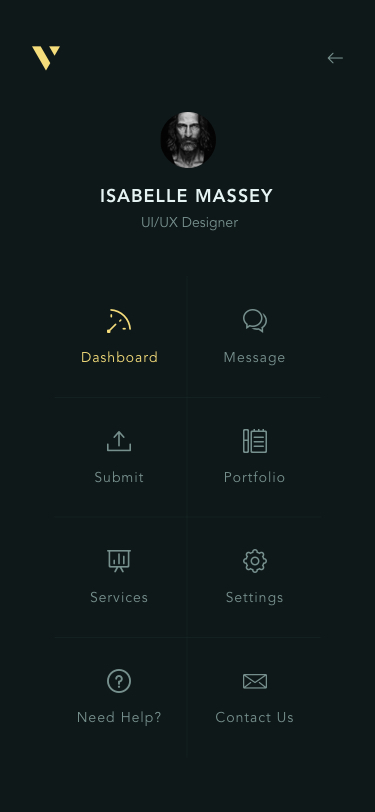
Text in this UI design:
Dashboard
Submit
Services
Need Help?
Message
Portfolio
Settings
Contact Us
Isabelle Massey
ui/ux Designer